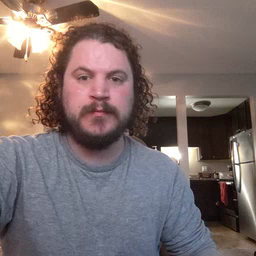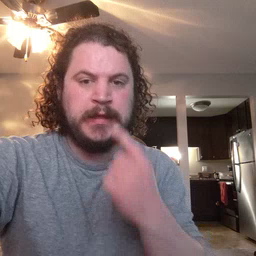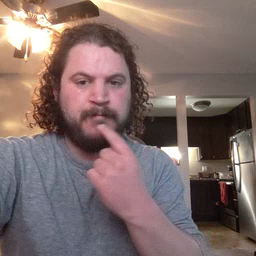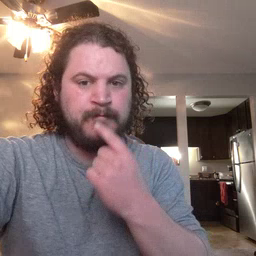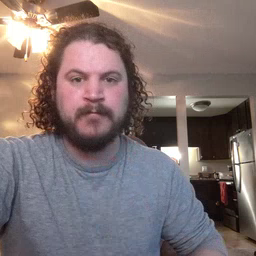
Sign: lips